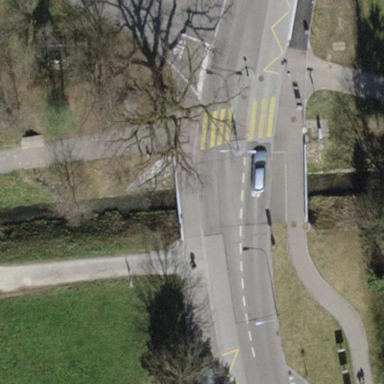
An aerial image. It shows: Man-made bridge.